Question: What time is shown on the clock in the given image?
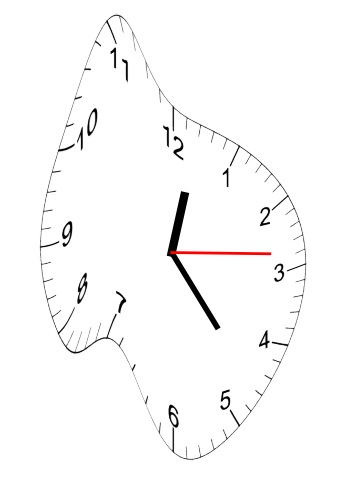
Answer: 12:23:14